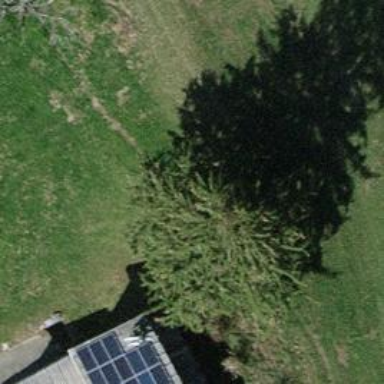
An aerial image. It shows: Urban tree adds touch of nature to the surroundings.